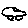
Label: car